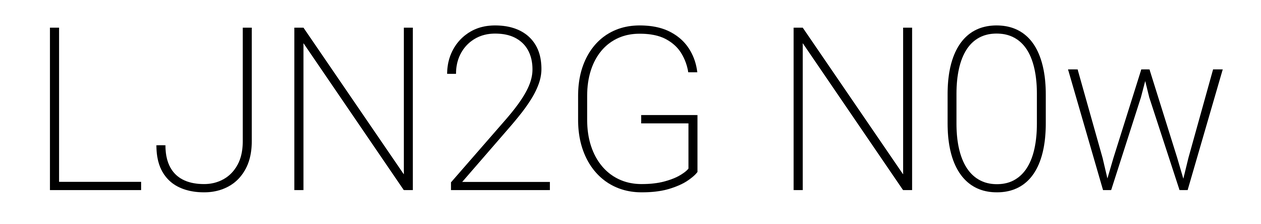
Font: Roboto_ExtraLight